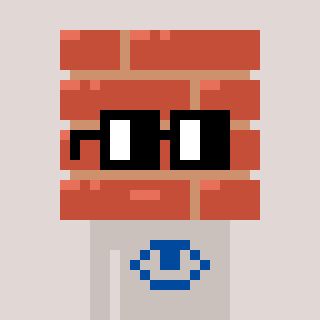
a pixel art character with square black glasses, a wall-shaped head and a foggrey-colored body on a warm background